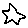
Label: star